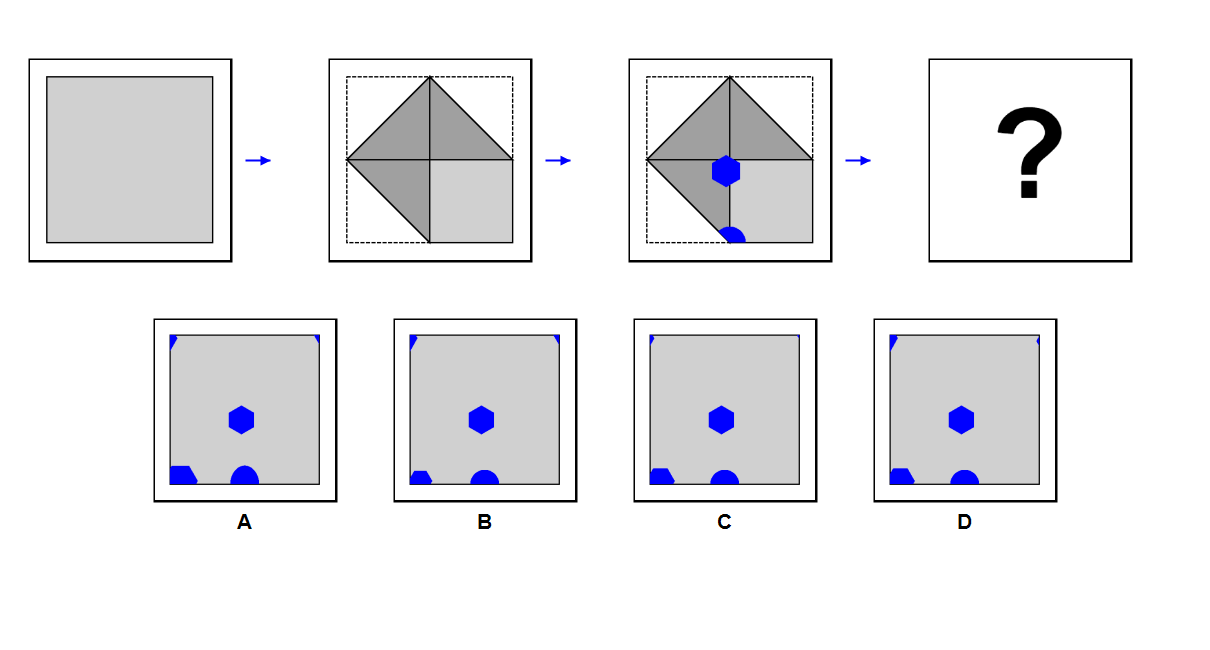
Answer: C